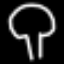
Label: mushroom